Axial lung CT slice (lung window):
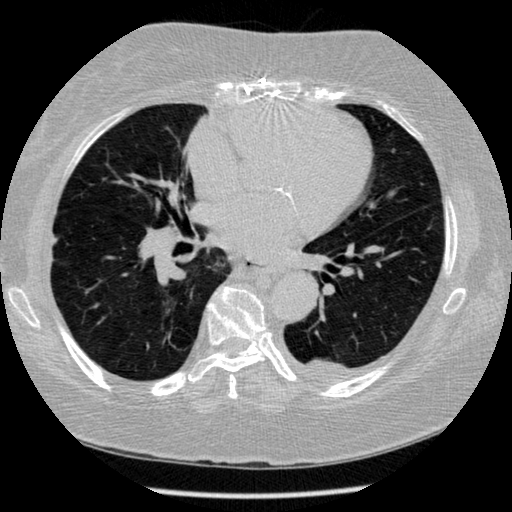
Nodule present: no